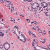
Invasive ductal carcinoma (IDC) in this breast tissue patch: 1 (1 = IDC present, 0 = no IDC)